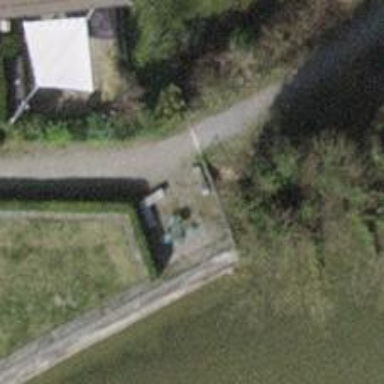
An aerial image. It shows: Bench for seating.